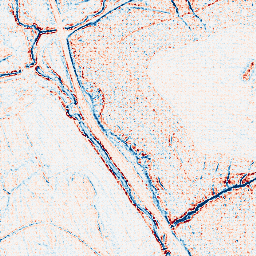
Category: edge_preserving
Decomposition family: bilateral
Decomposition parameters: d: 5
sigma_color: 25
sigma_space: 50
Upsampling method: sinc_hamming
Upsampling parameters: scale: 4
kernel_size: 4
Upsampling scale: 4